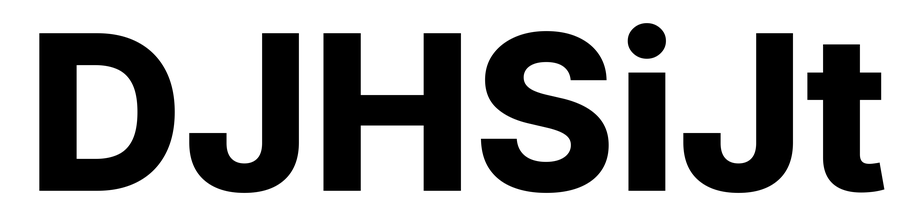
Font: Inter_ExtraBold